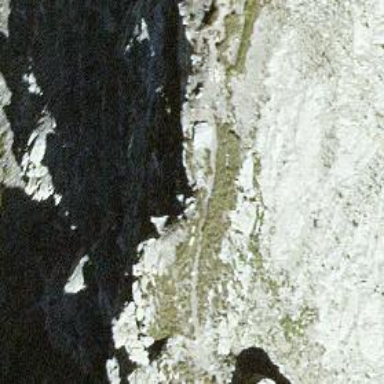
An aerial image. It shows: View of natural rock.